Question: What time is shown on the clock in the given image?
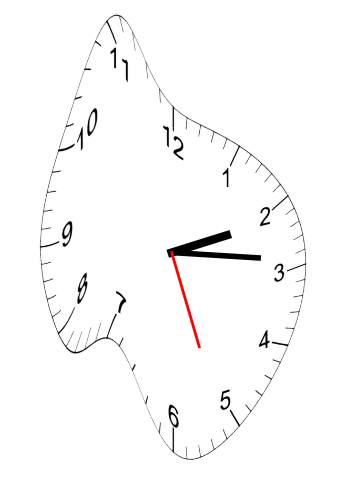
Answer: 02:14:26